一年级 · 算术
写一写, 比一比。

(1)

(2)

$(\quad)$
$\bigcirc$

(10) 197109

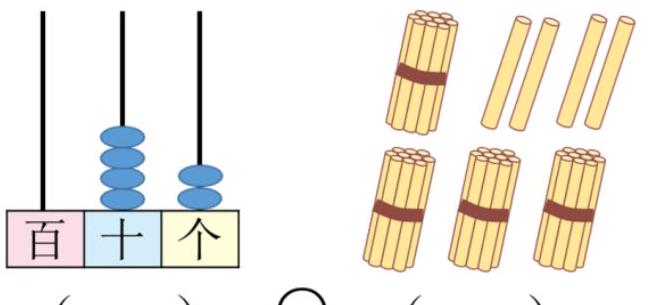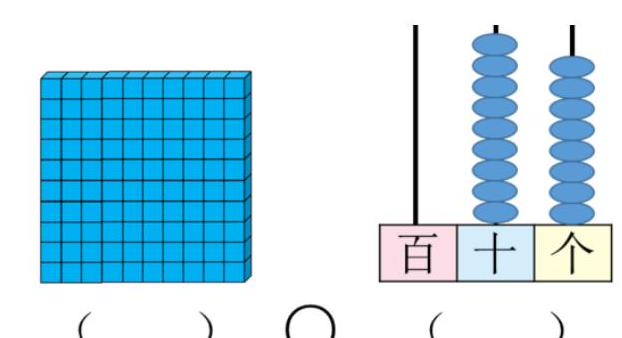
答案: 详解(1) $42<44$

(2) $100>98$